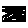
Label: square